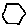
Label: hexagon